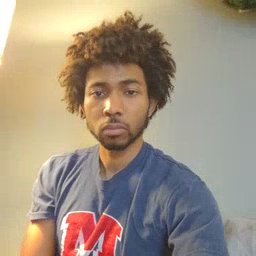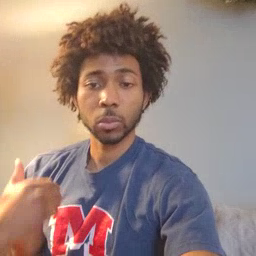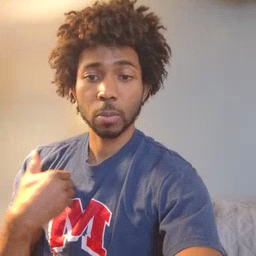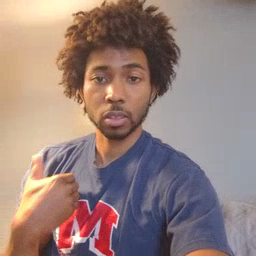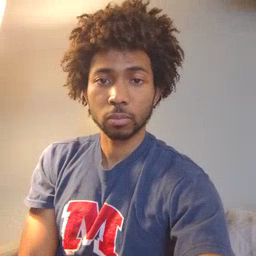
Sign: animal